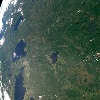
Label: land